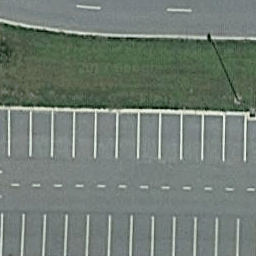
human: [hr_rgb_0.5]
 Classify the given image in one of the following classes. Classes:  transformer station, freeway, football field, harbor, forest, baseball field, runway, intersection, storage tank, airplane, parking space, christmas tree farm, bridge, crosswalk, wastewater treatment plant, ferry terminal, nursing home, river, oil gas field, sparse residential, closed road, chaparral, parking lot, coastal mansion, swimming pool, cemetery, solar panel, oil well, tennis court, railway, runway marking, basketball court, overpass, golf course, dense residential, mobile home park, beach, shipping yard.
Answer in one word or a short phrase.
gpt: parking space